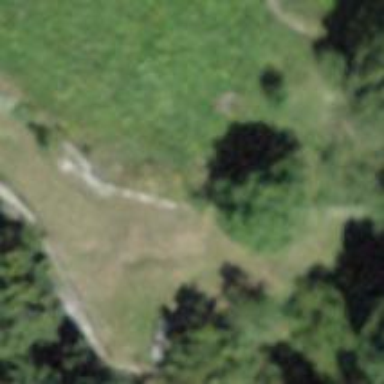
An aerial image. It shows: Bench.